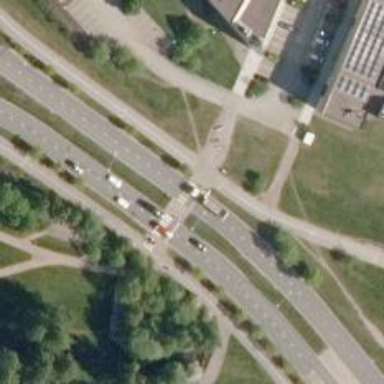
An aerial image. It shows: Crossing road.